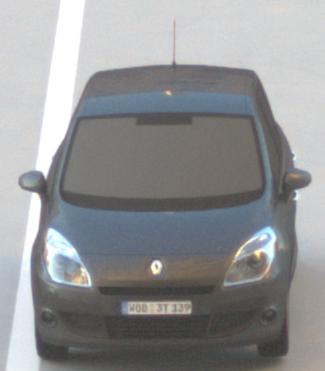
Make: Renault
Model: Scénic 1.6 16V 110
Detailed model: Scénic (III)
Model produced from: 2009/06
Model produced until: 2010/08
Doors: 5
Color: gray
Road condition: dry road
Daytime: sunrise or sunset
Contrast: medium contrast